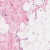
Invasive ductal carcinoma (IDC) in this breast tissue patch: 0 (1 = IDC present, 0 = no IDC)